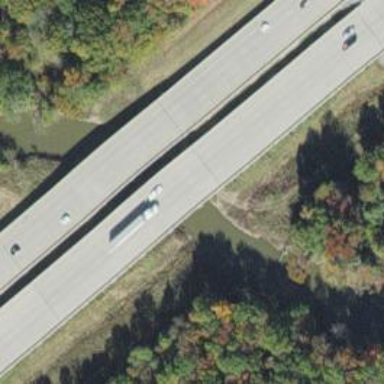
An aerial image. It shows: Beam bridge on motorway.